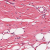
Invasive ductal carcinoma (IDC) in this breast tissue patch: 0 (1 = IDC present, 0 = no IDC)